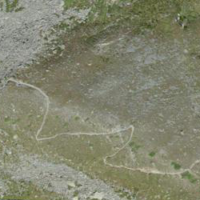
EUNIS habitat code: 31
Species observed at this site:
Botrychium lunaria